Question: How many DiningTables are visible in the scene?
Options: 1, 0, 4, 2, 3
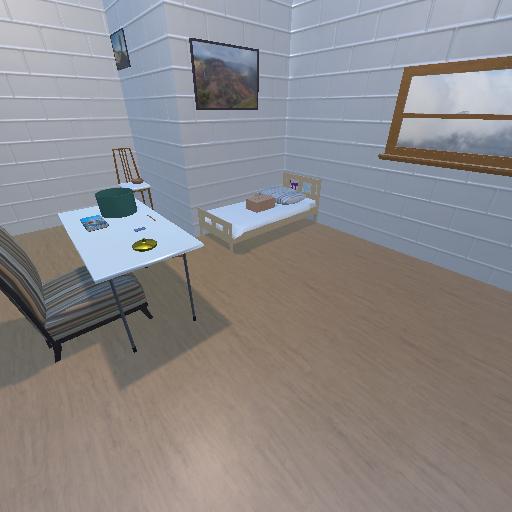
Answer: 1